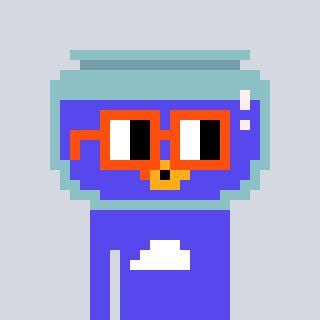
a pixel art character with square orange glasses, a goldfish-shaped head and a computerblue-colored body on a cool background